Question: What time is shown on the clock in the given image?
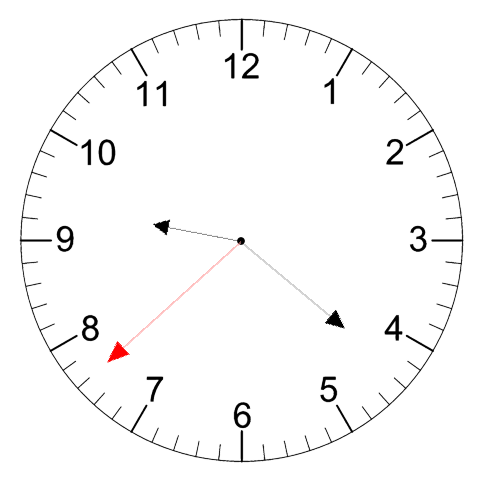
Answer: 09:21:38